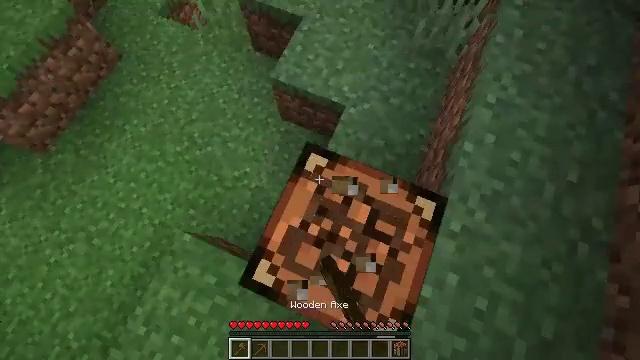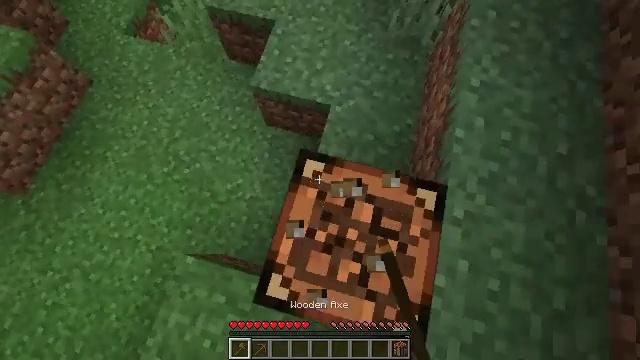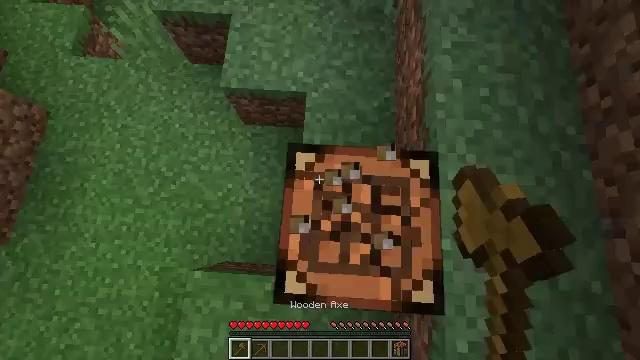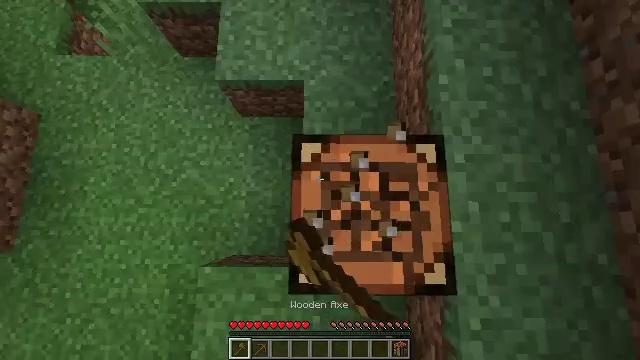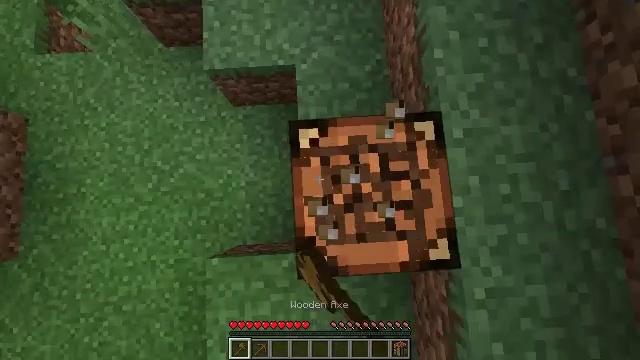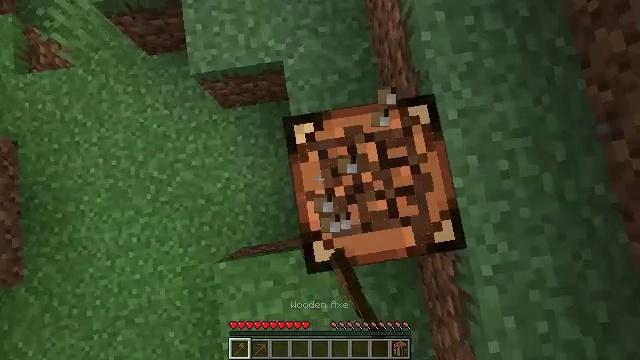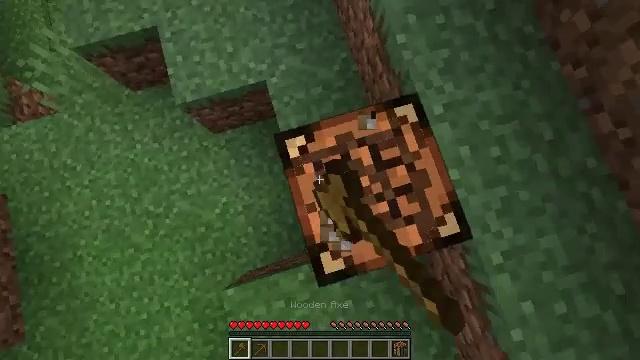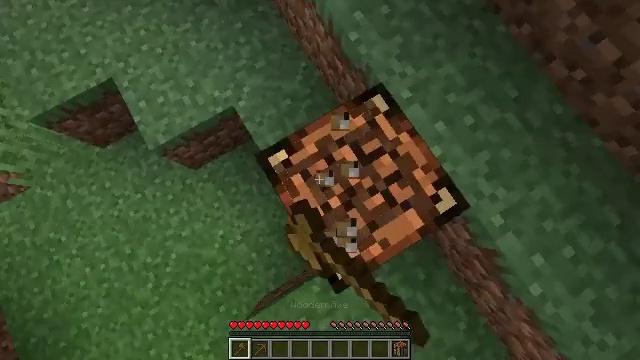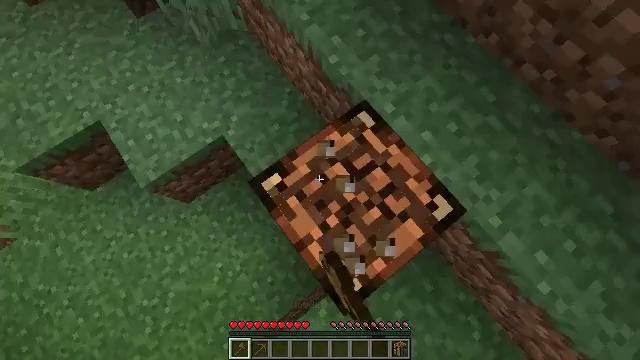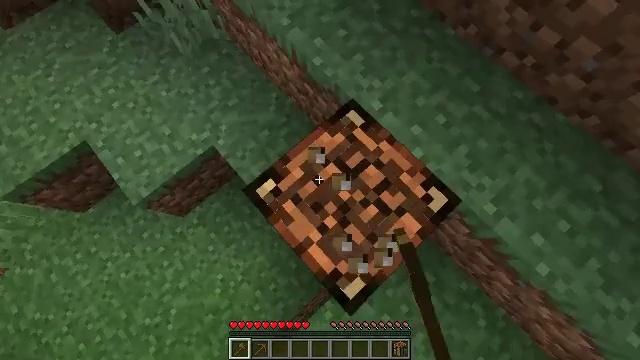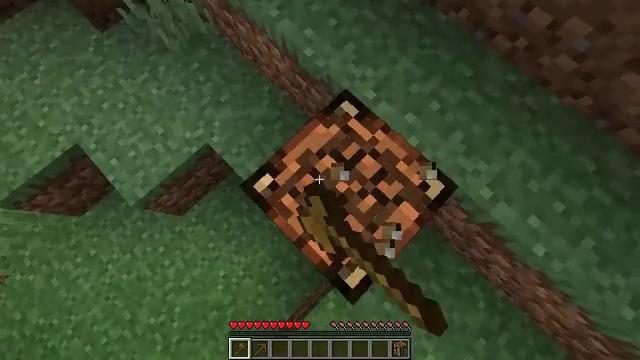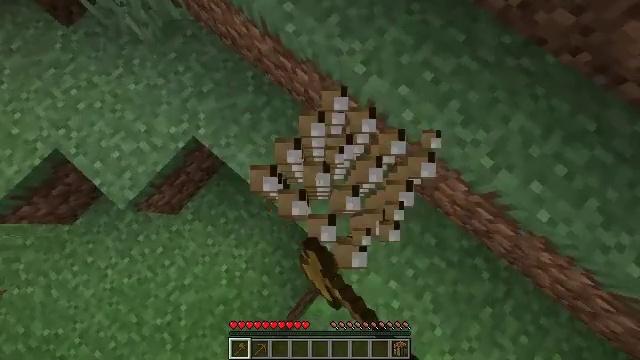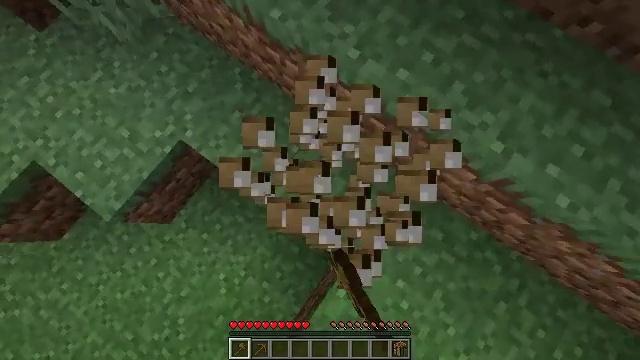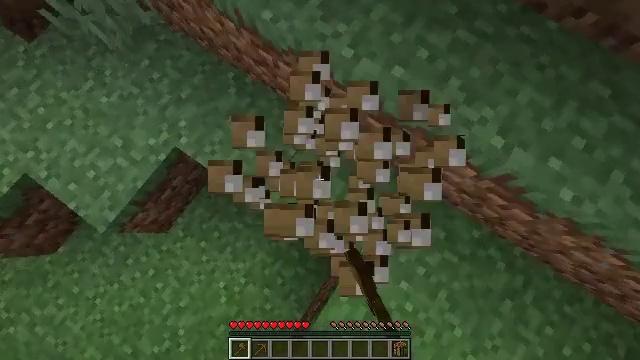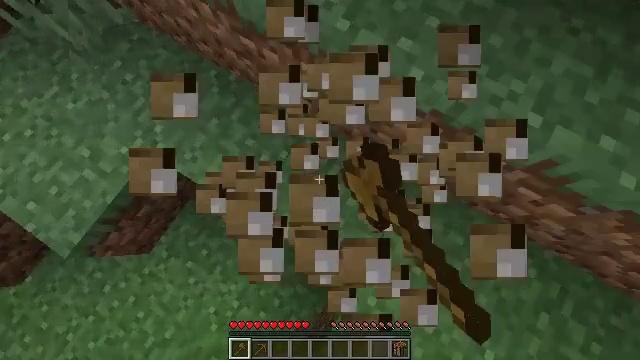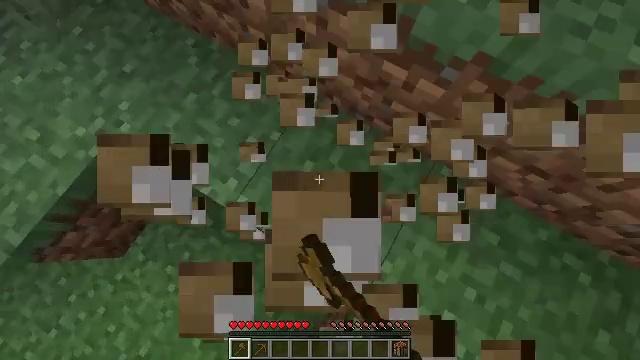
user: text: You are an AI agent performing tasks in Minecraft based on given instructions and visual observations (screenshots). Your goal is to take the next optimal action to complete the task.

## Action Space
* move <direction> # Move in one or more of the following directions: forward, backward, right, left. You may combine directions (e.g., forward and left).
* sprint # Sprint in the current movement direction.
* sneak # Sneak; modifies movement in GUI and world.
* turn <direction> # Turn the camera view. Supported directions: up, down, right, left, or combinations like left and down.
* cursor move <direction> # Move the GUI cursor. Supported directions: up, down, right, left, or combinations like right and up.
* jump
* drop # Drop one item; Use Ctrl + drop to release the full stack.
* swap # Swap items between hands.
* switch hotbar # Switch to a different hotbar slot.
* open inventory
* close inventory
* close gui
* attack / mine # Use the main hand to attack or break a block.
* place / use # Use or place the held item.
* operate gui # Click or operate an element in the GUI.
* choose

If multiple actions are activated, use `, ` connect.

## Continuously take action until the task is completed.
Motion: motion action
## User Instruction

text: Put back the crafting table.
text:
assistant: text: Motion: turn right, attack / mine
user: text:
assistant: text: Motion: turn right and down, attack / mine
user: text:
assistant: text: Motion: turn right and down, attack / mine
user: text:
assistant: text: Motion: turn right and down, attack / mine
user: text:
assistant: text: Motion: turn right and down, attack / mine
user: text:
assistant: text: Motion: turn right and up, attack / mine
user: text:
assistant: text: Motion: turn right and up, attack / mine
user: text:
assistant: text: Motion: turn right and up, attack / mine
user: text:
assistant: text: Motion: turn right, attack / mine
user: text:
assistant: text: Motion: turn right and down, attack / mine
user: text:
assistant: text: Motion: turn right and down, attack / mine
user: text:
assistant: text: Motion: turn right, attack / mine
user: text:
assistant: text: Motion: turn right, attack / mine
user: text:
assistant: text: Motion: turn right and up, attack / mine
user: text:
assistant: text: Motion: attack / mine
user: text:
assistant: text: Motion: attack / mine